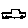
Label: car